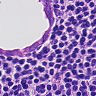
Metastatic tissue present: yes